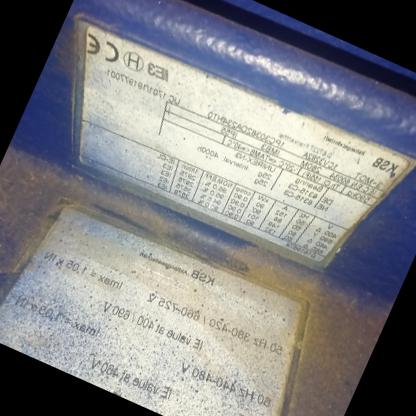
Klasa: tabliczka-znamionowa